Question: How would one add HTML code snippets into an HTML file without them being rendered as elements on the webpage?
While this could be achieved using images, I'd prefer to have a 'code window with syntax highlighting' like the one pictured below taken from <URL>;

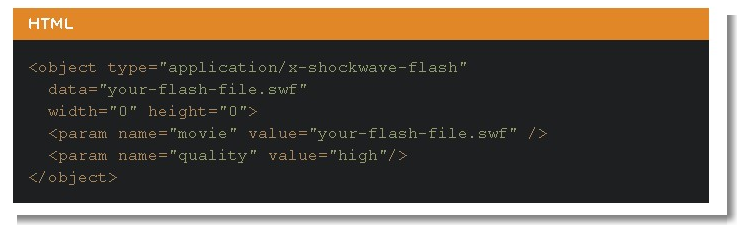
Answer: To be able to write html snippets onto an html web page you need to switch opening and closing tags '<' '>' with '&lt;' and '&gt;'
And to give it syntax highlighting you can use googles own prettify script found <URL>